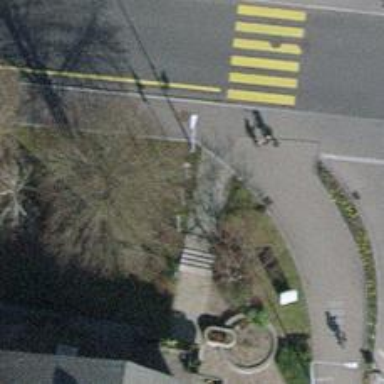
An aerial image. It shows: Set of steps on the road.